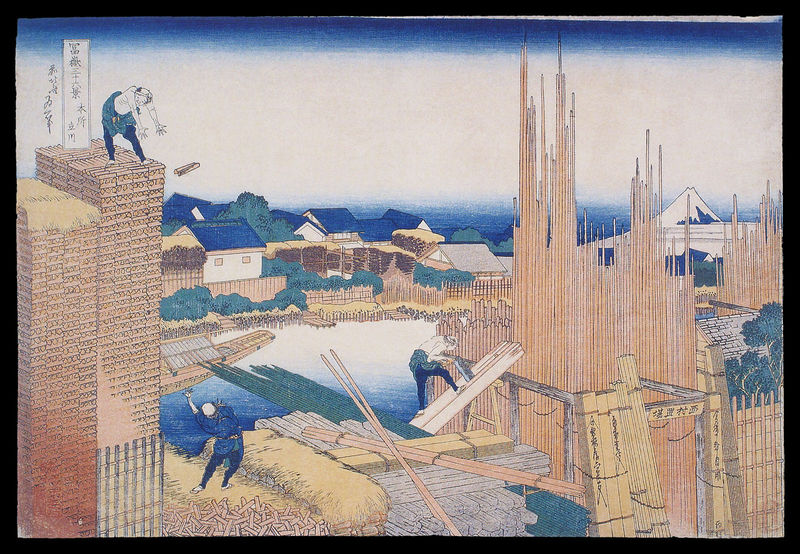
Titel: 36 Ansichten des Fuji
Künstler: Katsushika Hokusai
Institution: Honolulu, Honolulu Academy of Arts
Schlagwörter: berg, blau, himmel, meer, wasser, fluss, menschen, see, stadt, holz, männer, haus, steine, häuser, schilf, brücke, büsche, drei, arbeit, boot, boote, holzschnitt, japan, arbeiten, berge, dorf, mauer, arbeiter, damm, material, bretter, japanisch, dom, vulkan, asien, asiatisch, china, säge, fangen, heben, stapel, haüser, pagode, bau, bauen, baustelle, hochhaus, bauarbeiter, höuser, werfen, staudamm, fuji, fange, hokusai, baustelle7